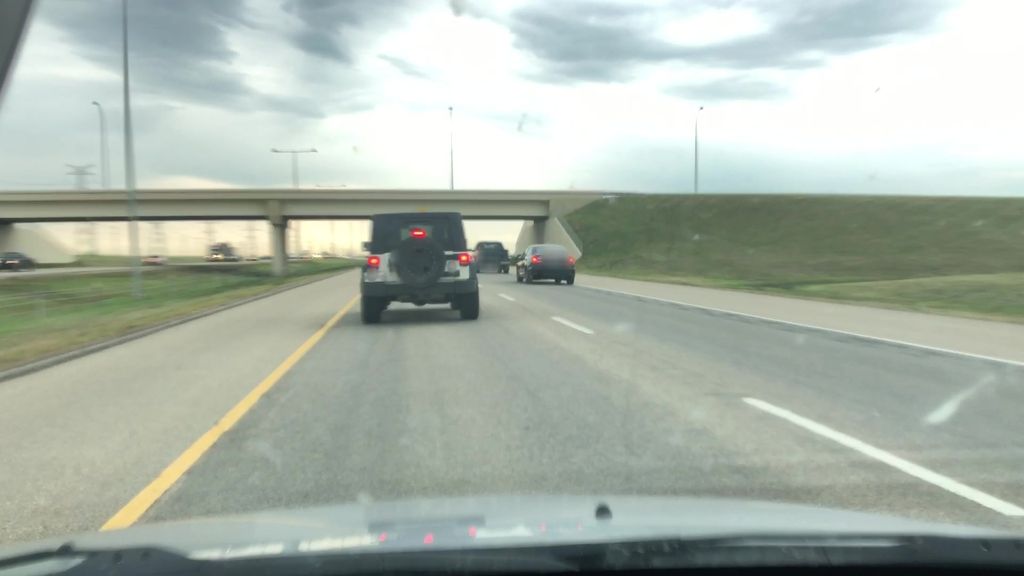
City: edmonton